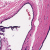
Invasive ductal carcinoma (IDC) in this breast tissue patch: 0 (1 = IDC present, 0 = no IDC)